Interaction volume radius: 10 \u00c5
Interaction volume height: 40 \u00c5
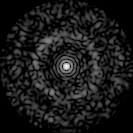
Disorder parameter: 0.8437